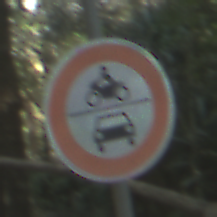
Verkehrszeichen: VerbotKraftfahrzeuge
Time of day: Midday
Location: Outdoor (Nature)
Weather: Clear
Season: NotSpecified
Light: Natural